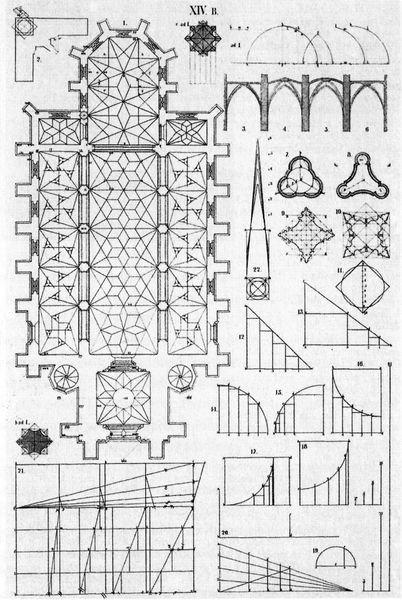
Titel: Tafel XIV aus dem Gothischen A.B.C.-Buch von Hoffstadt
Künstler: Friedrich Hoffstadt
Schlagwörter: pfeiler, skizze, säule, säulen, zeichnung, masse, muster, kirche, turm, bogen, studie, übung, formen, kuppel, bögen, kurven, gewölbe, tumr, türme, draufsicht, schnitt, bleistift, entwurf, langhaus, kurve, mittelschiff, eck, dreischiffig, seitenschiff, chor, plan, joch, geometrie, bau, details, basilika, grundriss, bauplan, säulenordnung, seitenschiffe, konchen, abmessungen, romanische kirche, planung, zirkel, skizze einer kathedrale, grundriss eines doms, krichenbau plan